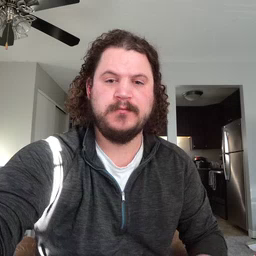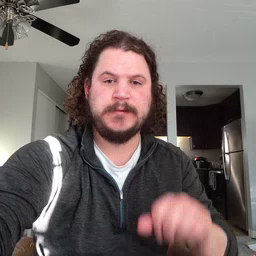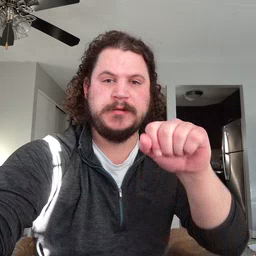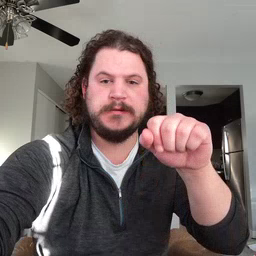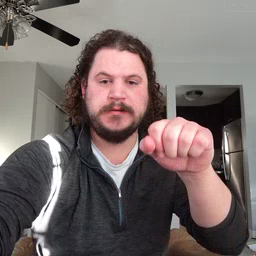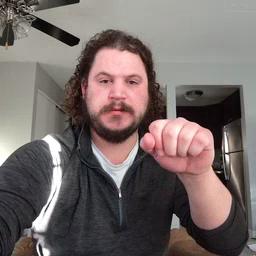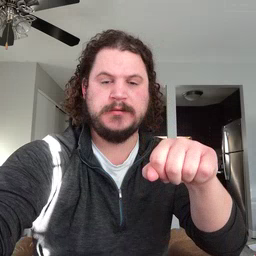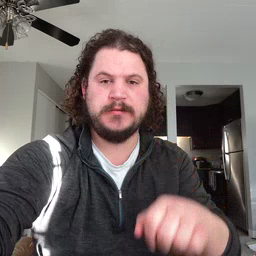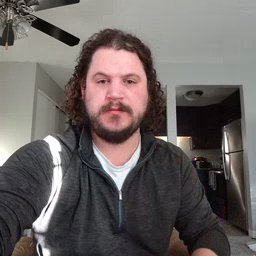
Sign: yes